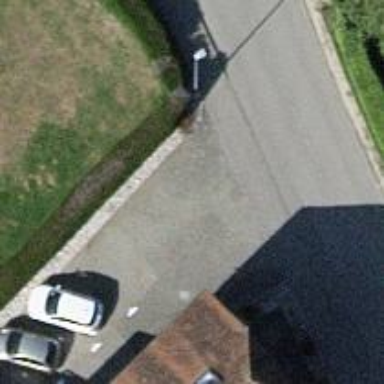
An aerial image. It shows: Support pole.